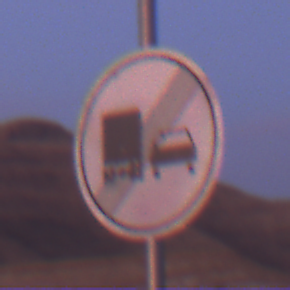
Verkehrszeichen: EndeUeberholverbotKraftfahrzeuge
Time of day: Dawn
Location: Outdoor (Nature)
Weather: PartlyCloudy
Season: NotSpecified
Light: Natural